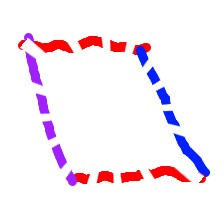
Shape: parallelogram